Question: As you can see in the screenshot that I took on my iPhone below, the app has a bunch of white space at bottom of the page. This is only happening on mobile. How can I make the page fill the entire screen?

css:
'''
.landing-bg2 {
background: asset-url("startupstock1.jpg") no-repeat center center fixed;
-webkit-background-size: cover;
-moz-background-size: cover;
-o-background-size: cover;
background-size: cover;
}
'''
html:
'''
<div class="landing-bg2 size">
.....contents of webpage
</div>
'''
I'm able to use the following:
'''
.landing-bg2 {
background: asset-url("startupstock1.jpg") no-repeat center center fixed;
-webkit-background-size: cover;
-moz-background-size: cover;
-o-background-size: cover;
background-size: cover;
min-height: 100%;
min-width: 1024px;
/* Set up proportionate scaling */
width: 100%;
height: auto;
/* Set up positioning */
position: fixed;
top: 0;
left: 0;
}
'''
However, I'm then only limited to one BG, if I'd like to have another BG below as your scroll down they just both overlap since they're fixed.. so still looking for a solution.
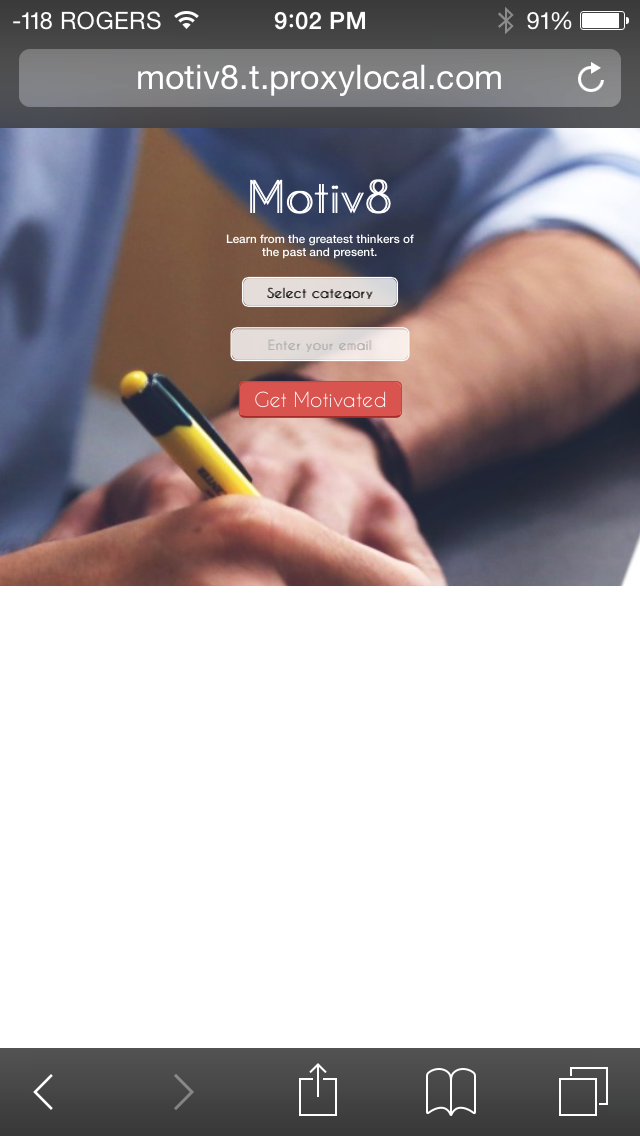
Answer: trying move the background to body tag:
'''
body{
background: asset-url("startupstock1.jpg") no-repeat center center fixed;
-webkit-background-size: cover;
-moz-background-size: cover;
-o-background-size: cover;
background-size: cover;
}
'''